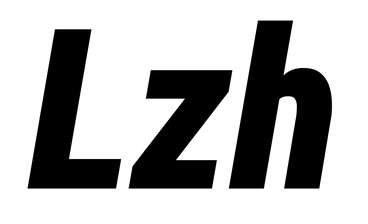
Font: Roboto-Italic_Condensed_Black_Italic